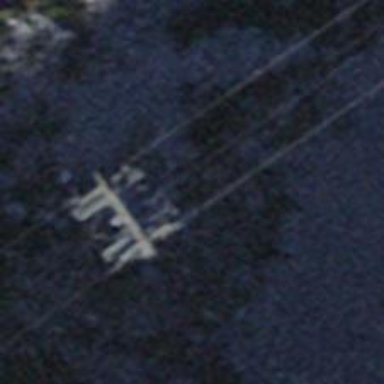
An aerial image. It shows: Pylon used for aerialway.